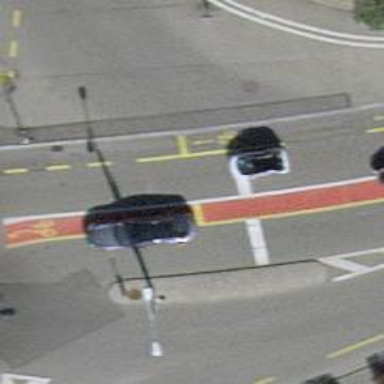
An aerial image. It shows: Secondary road with asphalt surface. It has sidewalks on both sides and designated cycle lane.